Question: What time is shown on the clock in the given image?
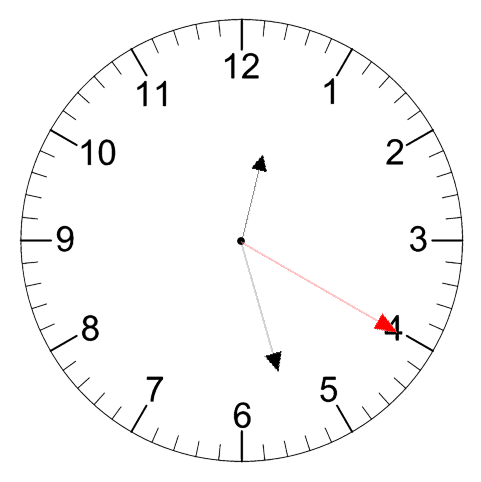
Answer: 12:27:20